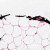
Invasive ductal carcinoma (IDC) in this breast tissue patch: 0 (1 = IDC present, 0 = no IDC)